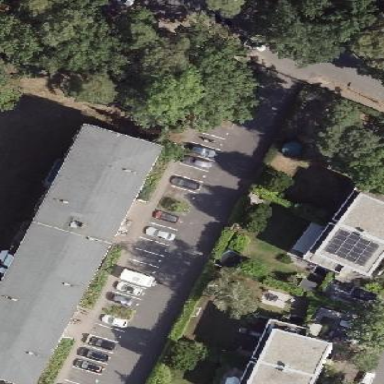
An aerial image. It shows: Apartment building with flat roof.